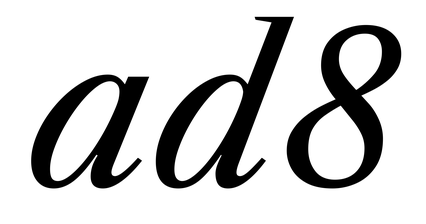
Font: LibreCaslonText-Italic_Italic